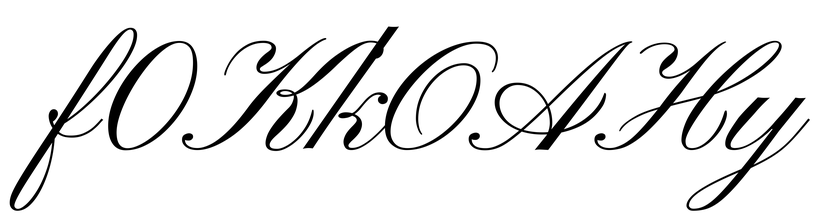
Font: PinyonScript-Regular